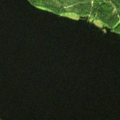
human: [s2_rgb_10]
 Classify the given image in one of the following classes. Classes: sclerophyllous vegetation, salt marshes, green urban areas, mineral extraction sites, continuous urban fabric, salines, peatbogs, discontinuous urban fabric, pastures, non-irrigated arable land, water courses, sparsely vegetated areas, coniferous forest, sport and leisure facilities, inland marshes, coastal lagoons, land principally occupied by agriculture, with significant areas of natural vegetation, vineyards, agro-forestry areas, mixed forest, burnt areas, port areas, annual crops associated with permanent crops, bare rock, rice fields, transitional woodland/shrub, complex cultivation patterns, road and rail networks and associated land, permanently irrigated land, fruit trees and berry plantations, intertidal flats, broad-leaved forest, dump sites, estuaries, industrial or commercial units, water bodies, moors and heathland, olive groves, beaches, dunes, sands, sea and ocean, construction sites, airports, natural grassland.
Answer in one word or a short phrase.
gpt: coniferous forest, water bodies